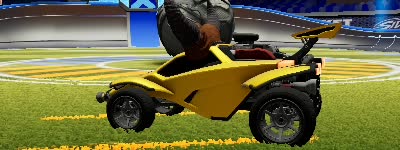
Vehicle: octane